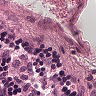
Metastatic tissue present: no